Aerial crown-view tile of a tropical tree (Barro Colorado Island, Panama), acquired 20241014:
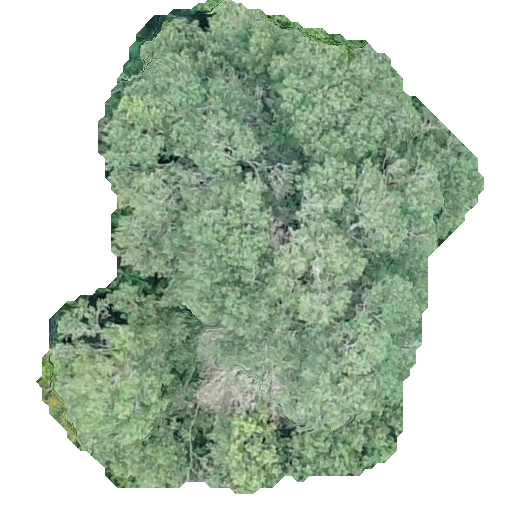
Species: Calophyllum longifolium
GBIF accepted scientific name: Calophyllum longifolium
Crown area: 235.035 m²